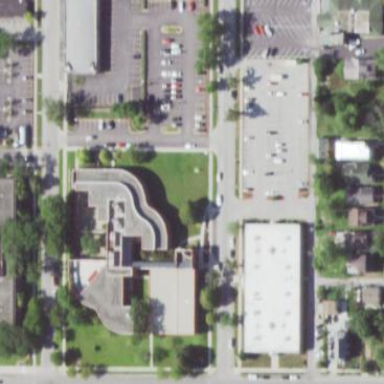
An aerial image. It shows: Hospital building.